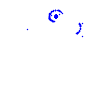
Particle: kaon